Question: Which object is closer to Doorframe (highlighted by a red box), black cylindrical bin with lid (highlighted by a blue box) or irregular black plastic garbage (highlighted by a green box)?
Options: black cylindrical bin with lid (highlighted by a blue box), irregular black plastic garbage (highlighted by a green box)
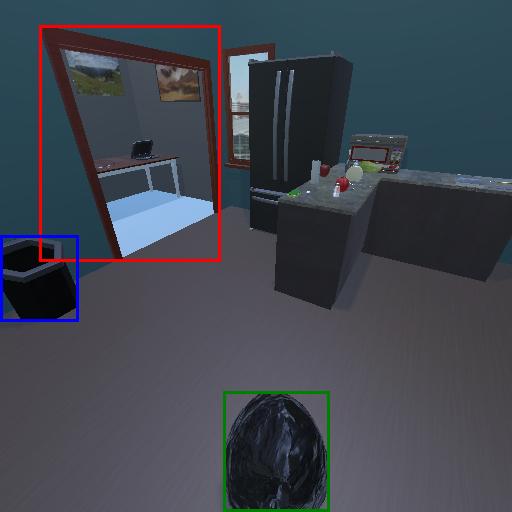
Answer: black cylindrical bin with lid (highlighted by a blue box)